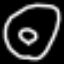
Label: donut